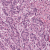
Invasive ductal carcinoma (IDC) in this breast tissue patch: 1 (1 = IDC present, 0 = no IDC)